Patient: sex F, age 77
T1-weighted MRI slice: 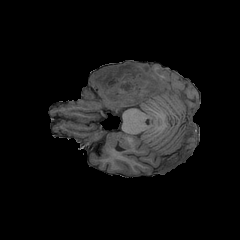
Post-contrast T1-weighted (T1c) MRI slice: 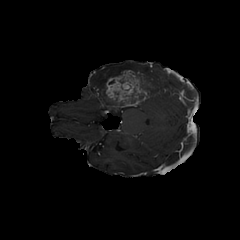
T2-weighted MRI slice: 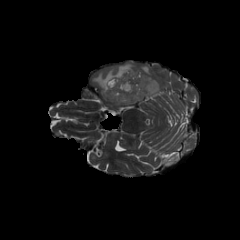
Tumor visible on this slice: yes
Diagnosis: Glioblastoma, IDH-wildtype
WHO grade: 4